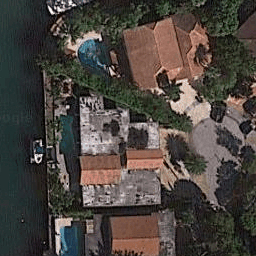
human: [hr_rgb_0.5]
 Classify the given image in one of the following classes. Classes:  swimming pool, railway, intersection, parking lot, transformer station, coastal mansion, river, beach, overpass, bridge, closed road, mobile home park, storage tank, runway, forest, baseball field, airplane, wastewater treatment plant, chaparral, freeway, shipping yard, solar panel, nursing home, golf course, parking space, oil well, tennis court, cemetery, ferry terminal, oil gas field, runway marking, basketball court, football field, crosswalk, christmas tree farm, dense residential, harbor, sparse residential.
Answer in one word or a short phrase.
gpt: coastal mansion